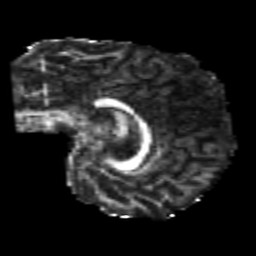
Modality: FA
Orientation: sagittal
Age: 21
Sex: male
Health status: healthy
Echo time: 0.074 s